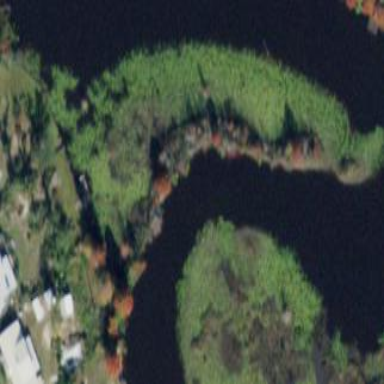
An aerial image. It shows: Marsh wetland.